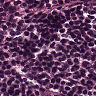
Metastatic tissue present: no